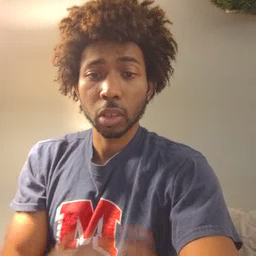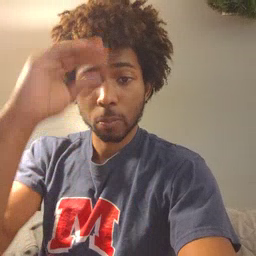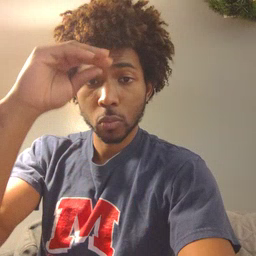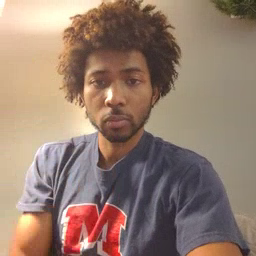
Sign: boy